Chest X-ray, PA view. Patient: 47 years old, sex M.
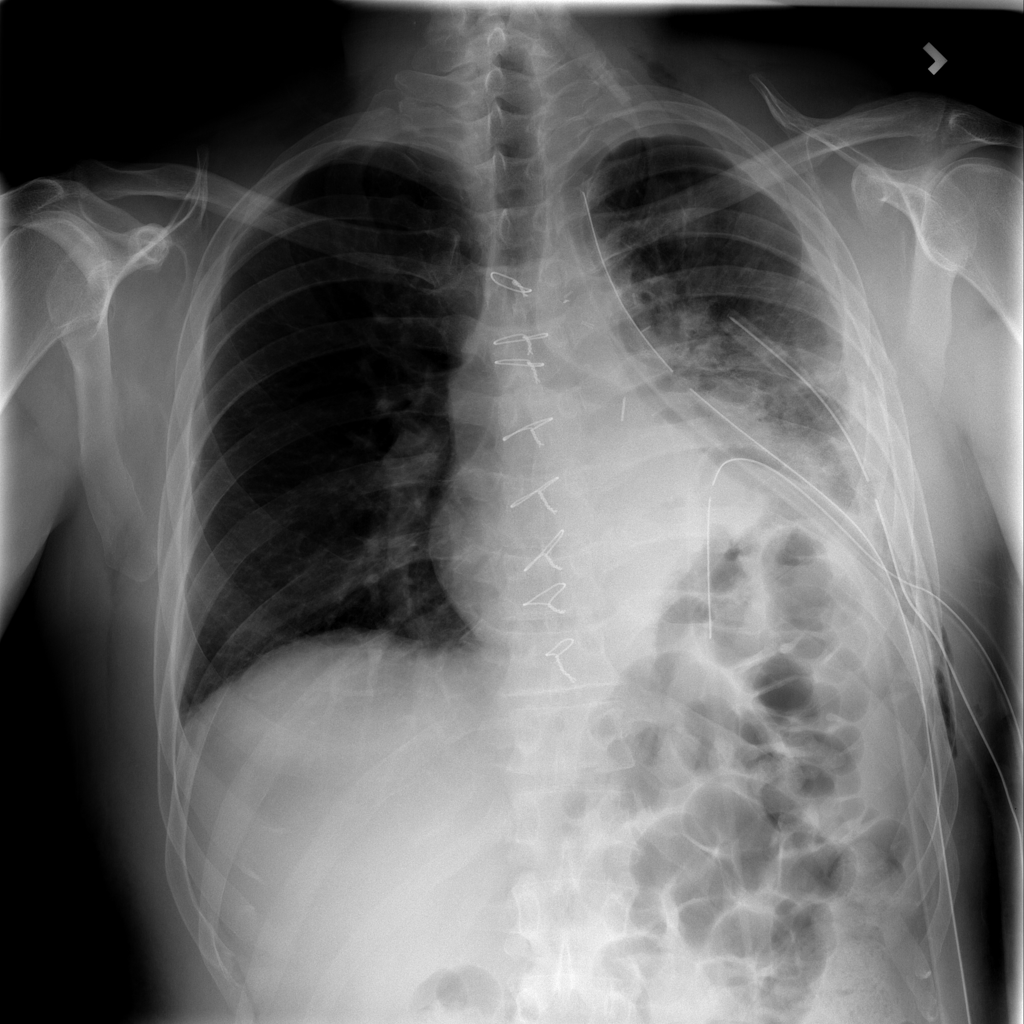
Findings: Infiltration, Pleural_Thickening